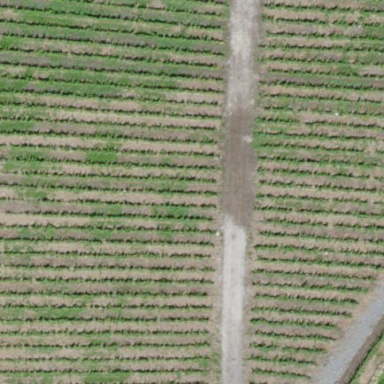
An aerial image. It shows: Beautiful vineyard in the countryside.